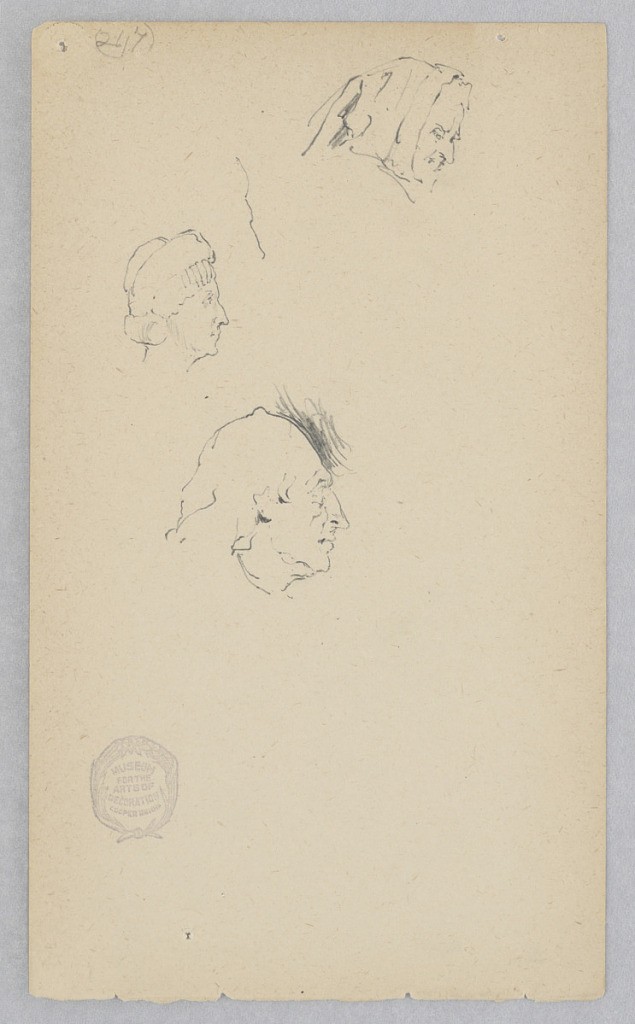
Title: Figures
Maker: Robert Frederick Blum, American, 1857–1903
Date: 1880
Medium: Graphite on wove paper
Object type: Drawing
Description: Three partial sketches of male and female figures.